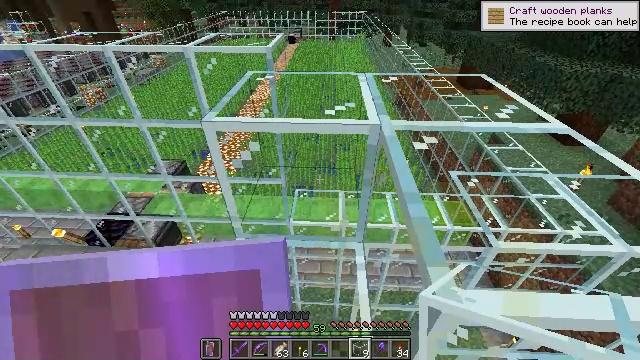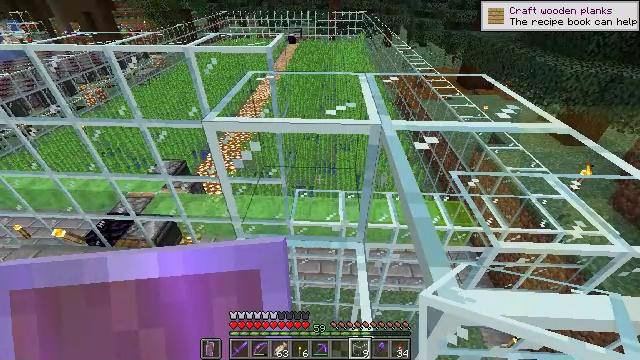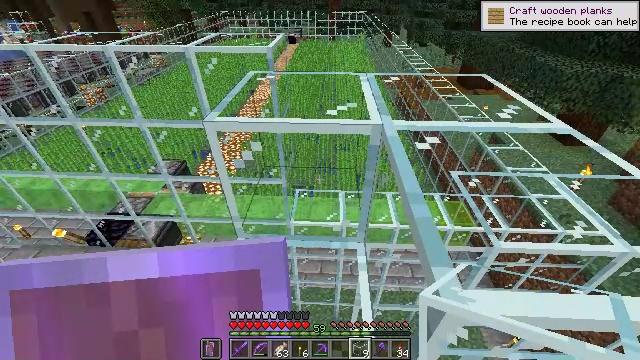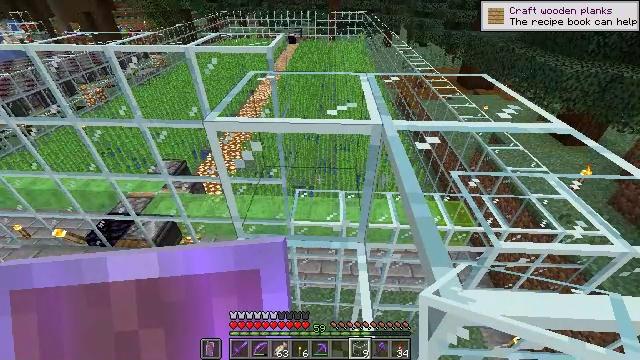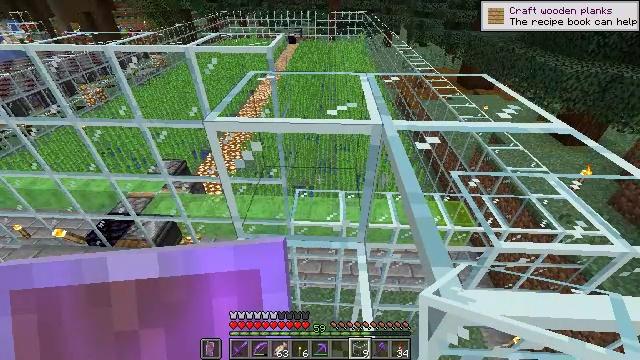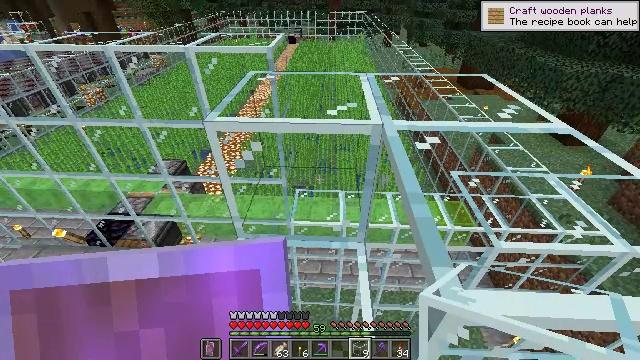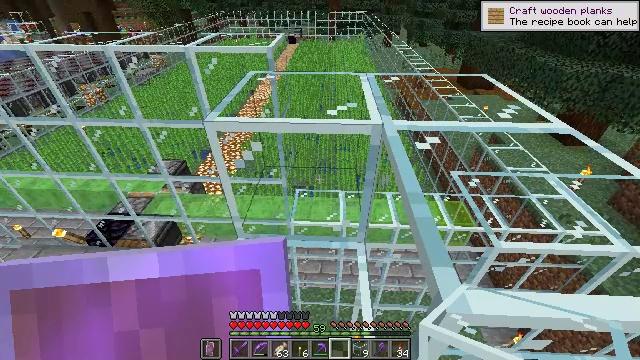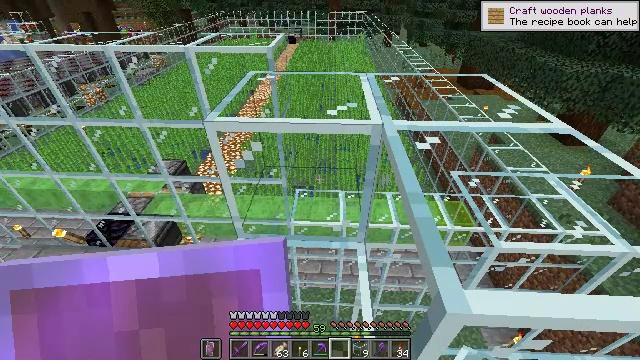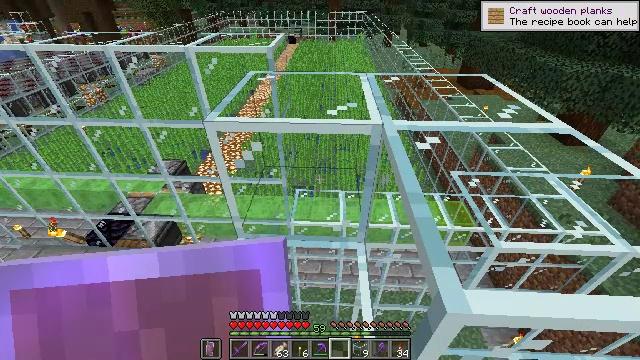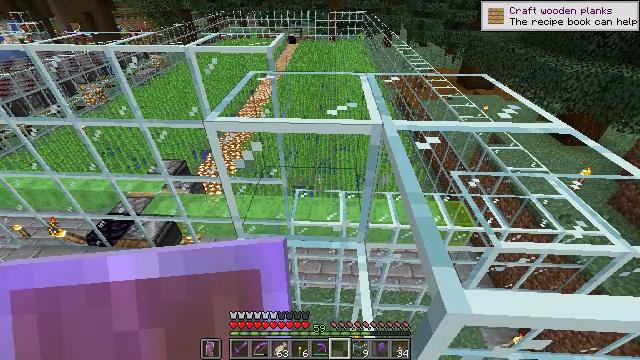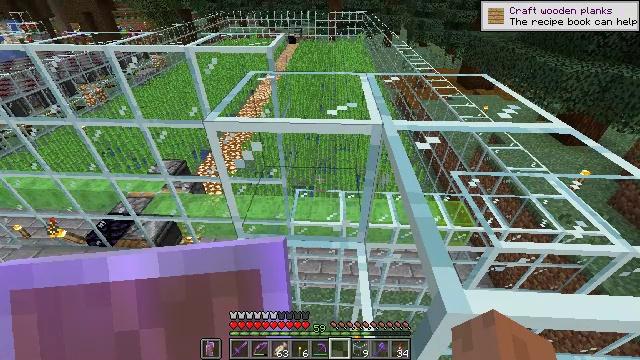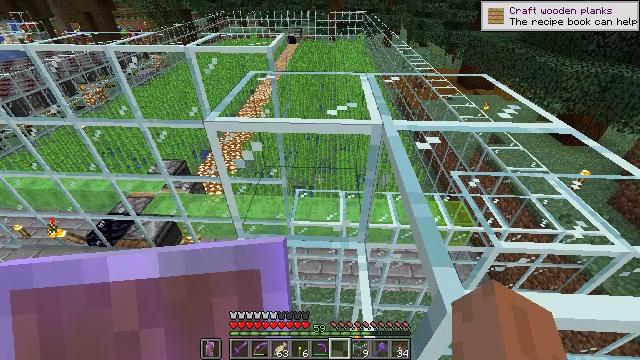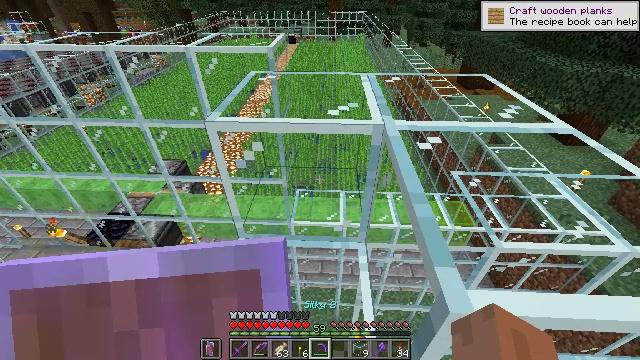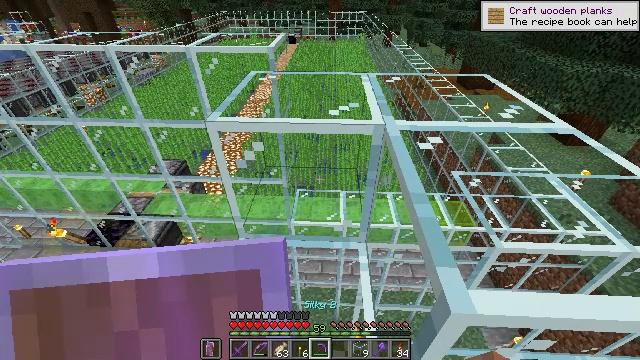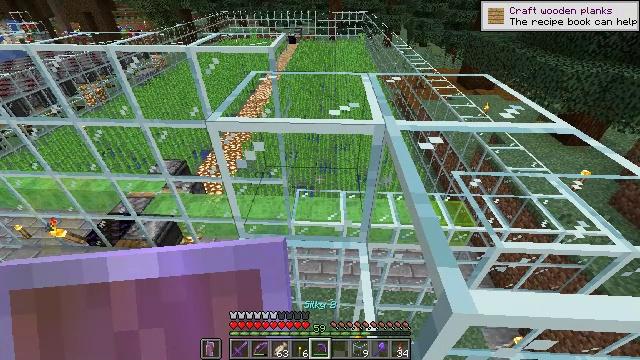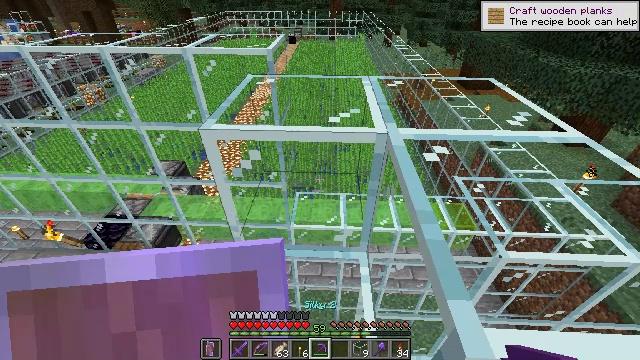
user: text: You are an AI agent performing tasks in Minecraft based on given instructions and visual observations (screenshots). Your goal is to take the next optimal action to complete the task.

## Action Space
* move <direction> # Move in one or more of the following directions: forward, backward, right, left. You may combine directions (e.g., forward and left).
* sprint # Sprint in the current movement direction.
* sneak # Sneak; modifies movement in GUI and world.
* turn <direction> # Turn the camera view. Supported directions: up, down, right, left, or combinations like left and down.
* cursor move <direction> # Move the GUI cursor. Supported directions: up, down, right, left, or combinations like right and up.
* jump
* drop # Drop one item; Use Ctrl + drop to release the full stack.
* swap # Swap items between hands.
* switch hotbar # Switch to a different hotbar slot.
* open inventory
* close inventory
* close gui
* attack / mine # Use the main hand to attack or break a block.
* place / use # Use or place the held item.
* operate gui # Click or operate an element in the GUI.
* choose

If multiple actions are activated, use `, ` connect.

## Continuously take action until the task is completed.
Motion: motion action
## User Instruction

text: Destroy the glass.
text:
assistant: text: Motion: move forward
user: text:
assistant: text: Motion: move forward
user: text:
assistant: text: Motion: no_op
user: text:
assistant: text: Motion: no_op
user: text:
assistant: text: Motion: no_op
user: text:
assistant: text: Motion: no_op
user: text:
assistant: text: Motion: no_op
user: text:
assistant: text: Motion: no_op
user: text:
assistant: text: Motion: no_op
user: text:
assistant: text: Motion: no_op
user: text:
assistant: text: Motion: move forward
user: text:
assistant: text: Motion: move forward
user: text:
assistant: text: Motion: move forward
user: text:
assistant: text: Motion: move forward
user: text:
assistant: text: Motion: move forward
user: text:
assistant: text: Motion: move forward
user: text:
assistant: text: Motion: no_op
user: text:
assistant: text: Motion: no_op
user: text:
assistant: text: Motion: no_op
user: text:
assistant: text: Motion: no_op
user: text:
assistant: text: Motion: move forward
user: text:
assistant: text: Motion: move forward
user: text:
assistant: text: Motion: move forward
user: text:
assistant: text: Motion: move forward, turn right and down
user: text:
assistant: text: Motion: move forward, turn right and down
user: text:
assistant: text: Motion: move forward, turn right
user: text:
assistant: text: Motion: move forward
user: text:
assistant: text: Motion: move forward, turn left, jump
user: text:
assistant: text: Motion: move forward, turn left and down, jump
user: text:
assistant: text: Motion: move forward, turn left and down, jump